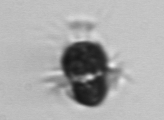
Label: Mesodinium